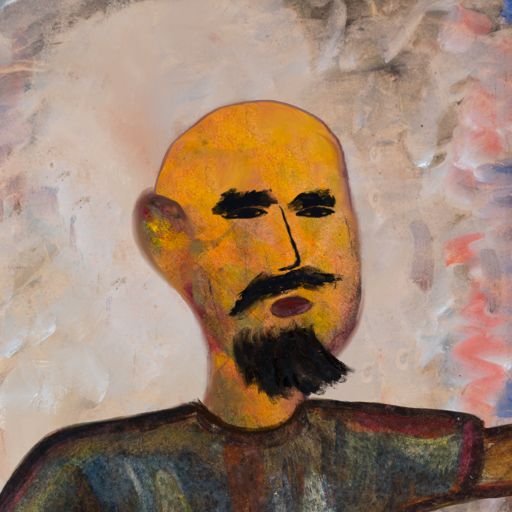
Background: Roy_Bahadur, Head And Neck Side: Gypsy_Mother, Face Side: Mosgoul, Bust: Mosgoul, Hair Side: Blank, Head Accessory: Blank, Second Necklace: Blank, Necklace: Blank, Baby: Blank